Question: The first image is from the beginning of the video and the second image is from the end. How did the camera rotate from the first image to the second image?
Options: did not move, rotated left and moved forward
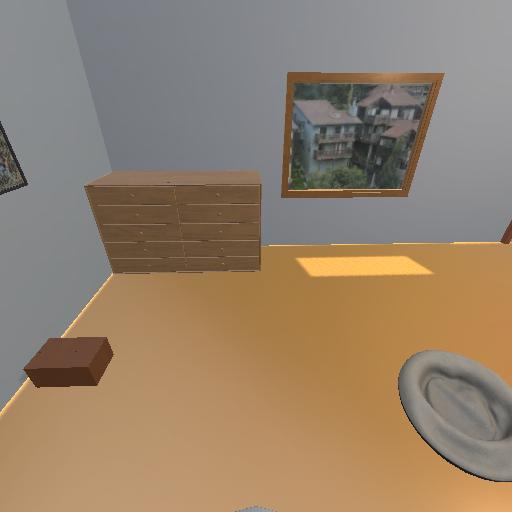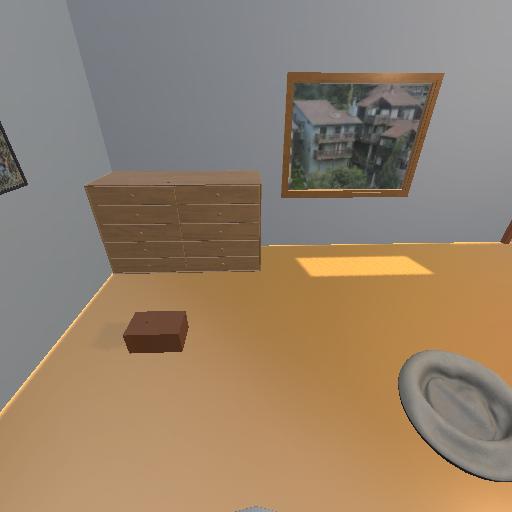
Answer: did not move